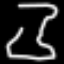
Label: hourglass